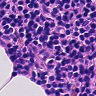
Metastatic tissue present: no